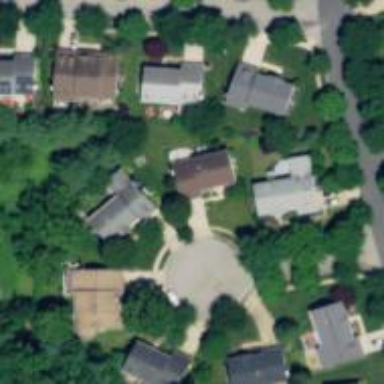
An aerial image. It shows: Residential area within neighborhood.